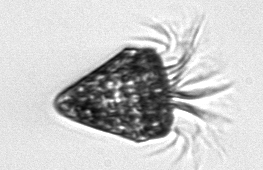
Label: Strombidium_morphotype2